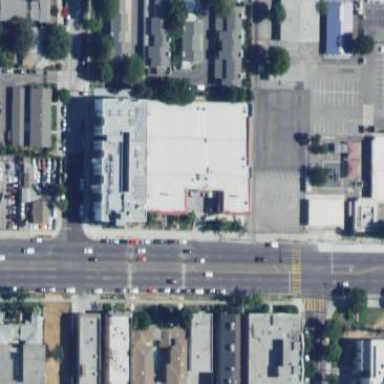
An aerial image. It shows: Retail building used as warehouse.